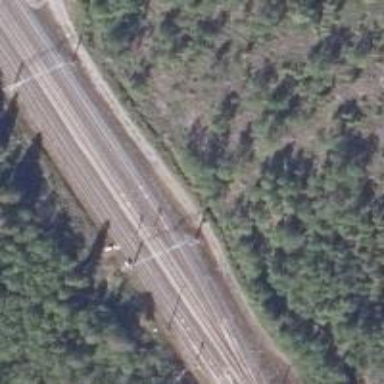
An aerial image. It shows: Railway signal.